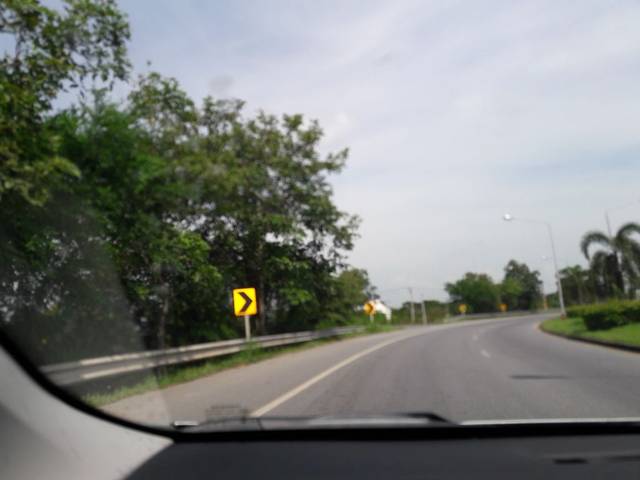
Region: Thailand
Coordinates: 14.591, 100.441